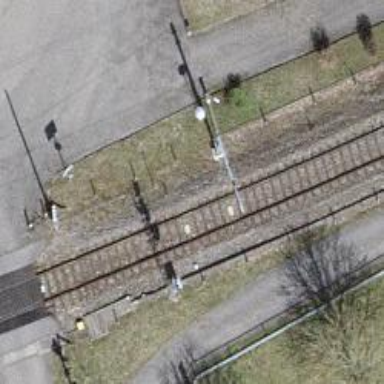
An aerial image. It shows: Railway signal.